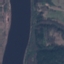
Land use / land cover: River